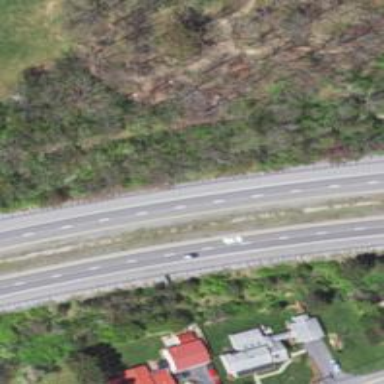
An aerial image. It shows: This image shows trunk highway that functions as expressway.